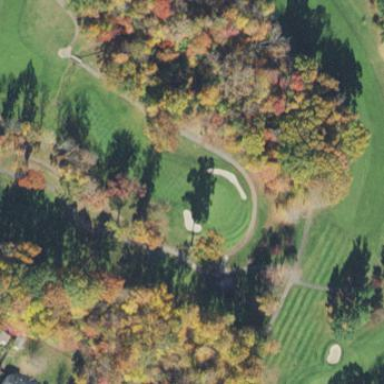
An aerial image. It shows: Golf fairway surrounded by grass.